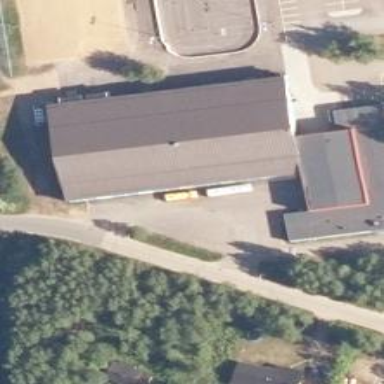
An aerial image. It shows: Sports centre building.